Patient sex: M
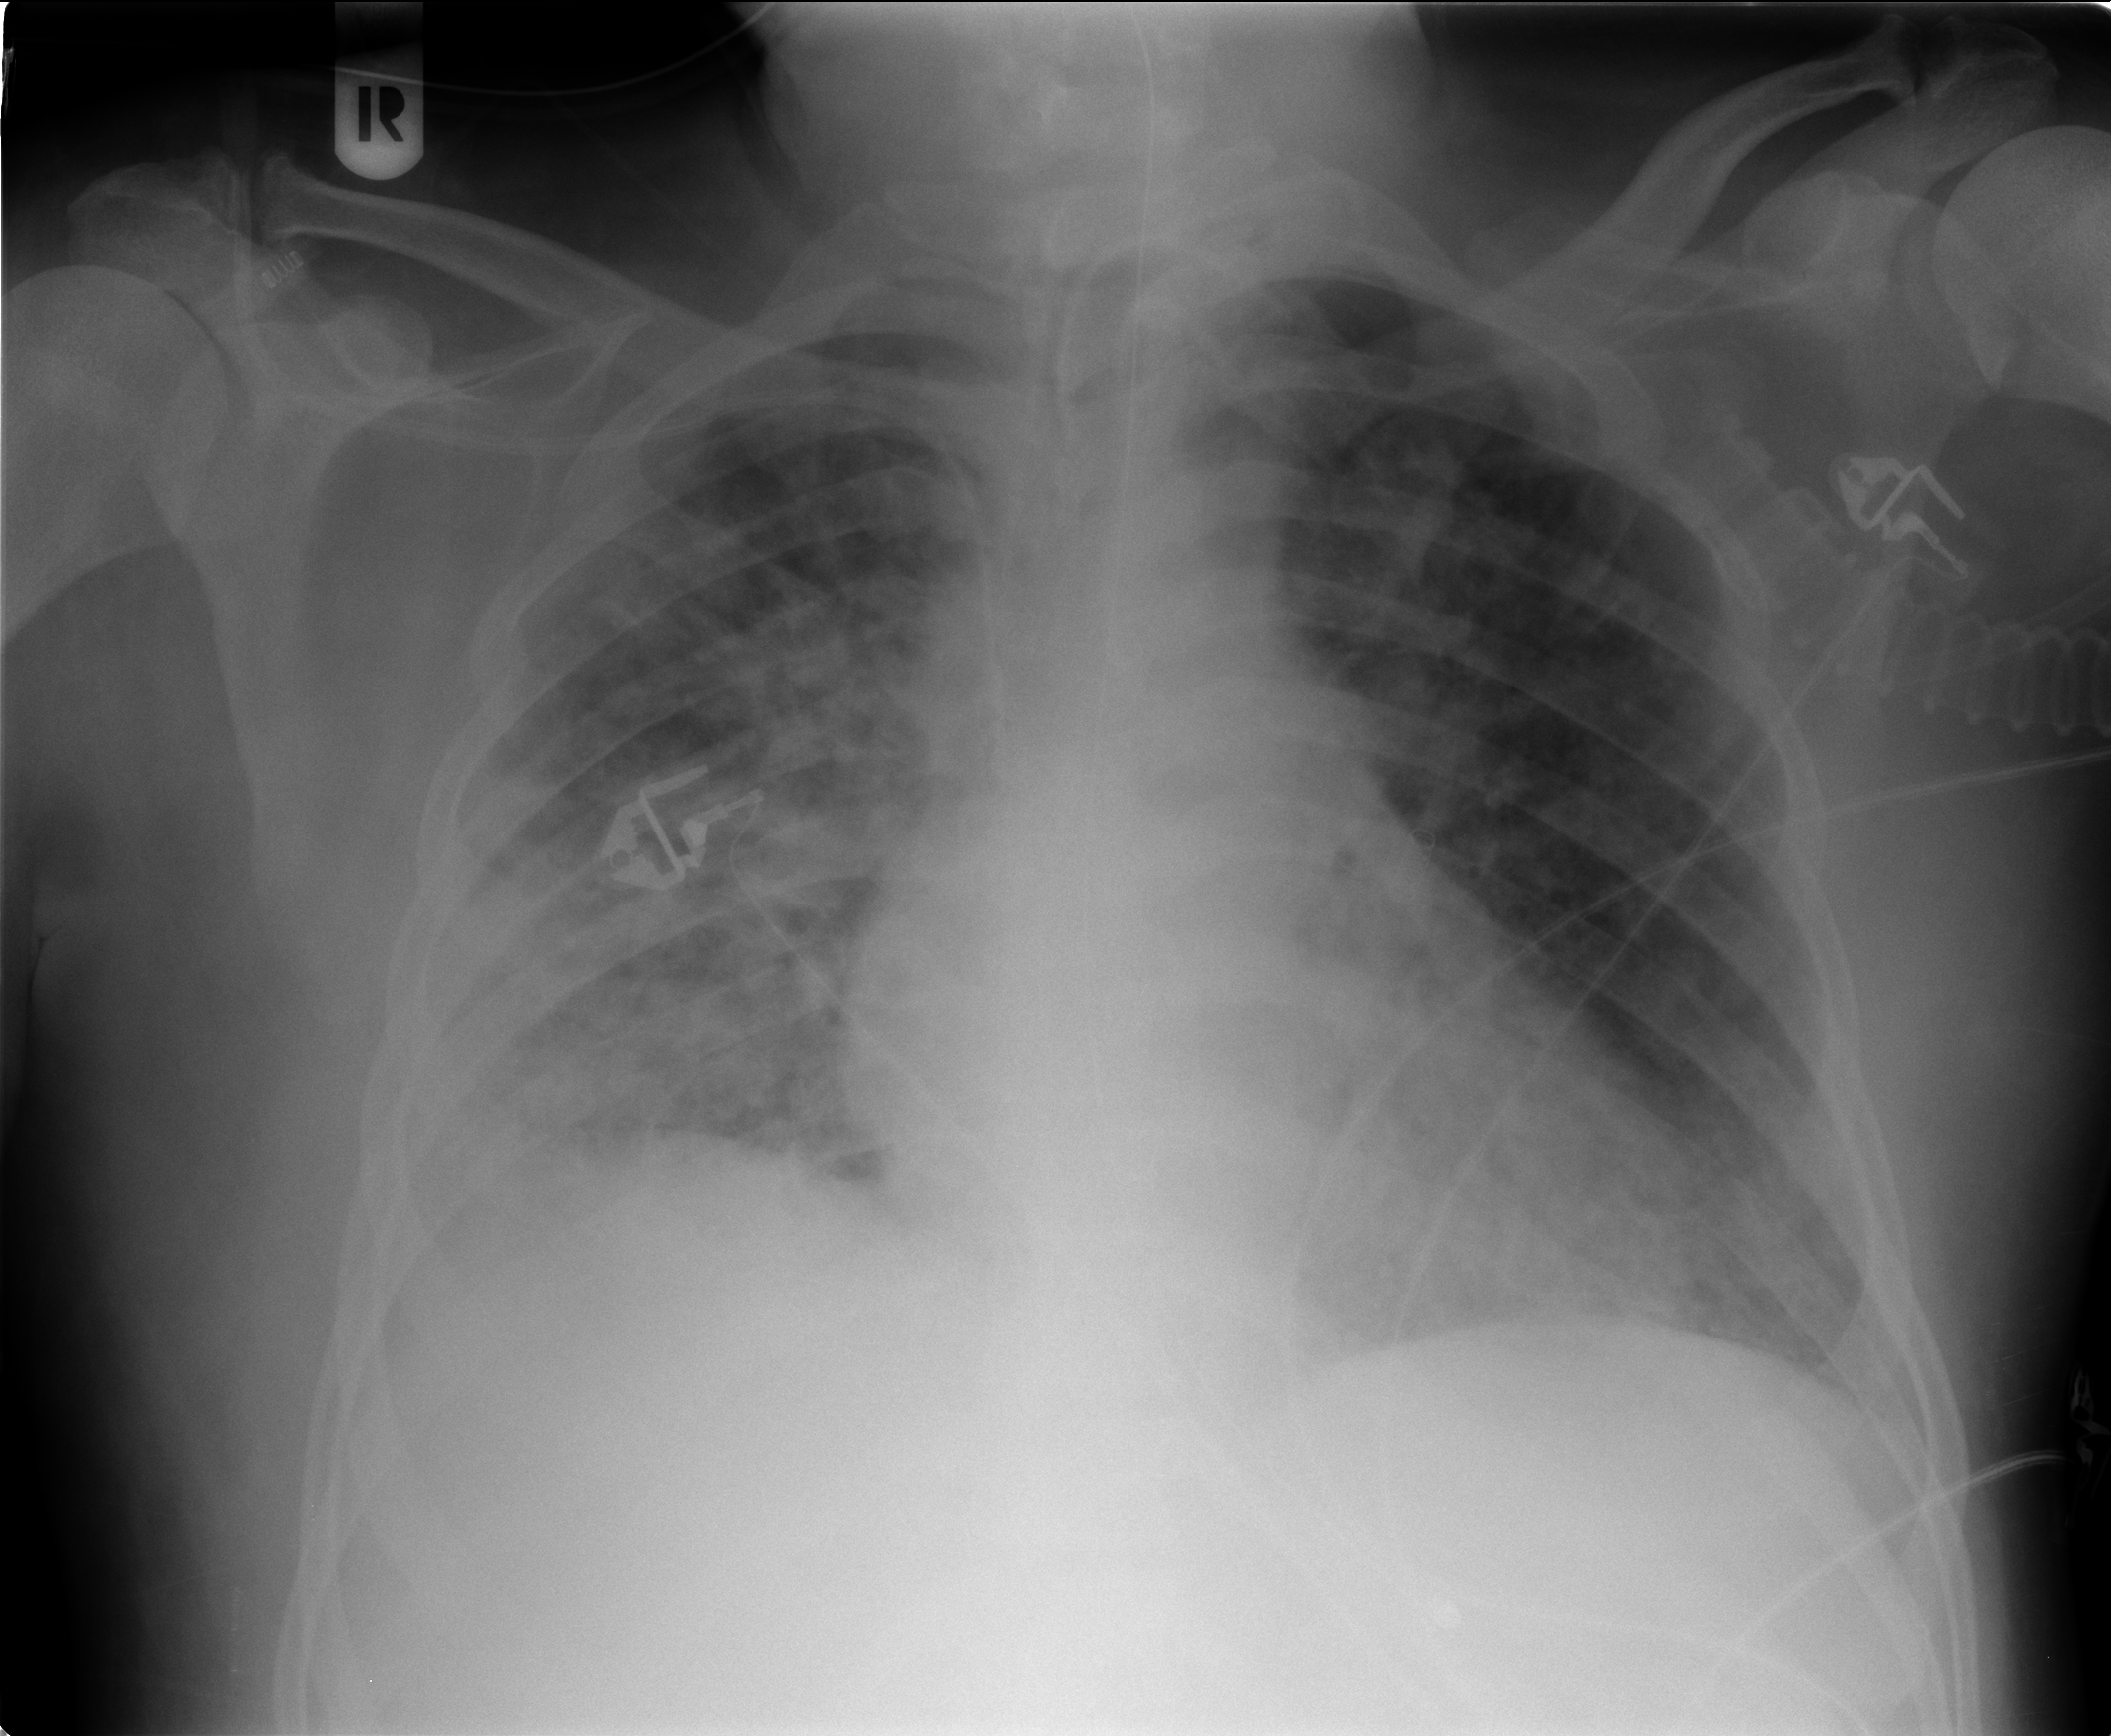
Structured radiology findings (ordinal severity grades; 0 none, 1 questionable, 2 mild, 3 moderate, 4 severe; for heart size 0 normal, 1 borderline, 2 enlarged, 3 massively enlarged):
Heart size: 0
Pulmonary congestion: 2
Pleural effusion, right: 2
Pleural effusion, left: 0
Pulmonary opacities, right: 4
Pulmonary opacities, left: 3
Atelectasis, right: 2
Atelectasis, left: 0